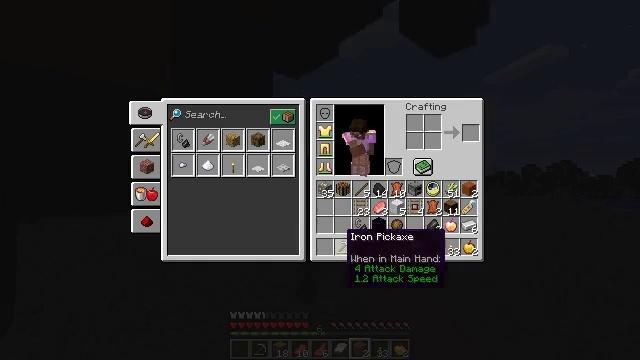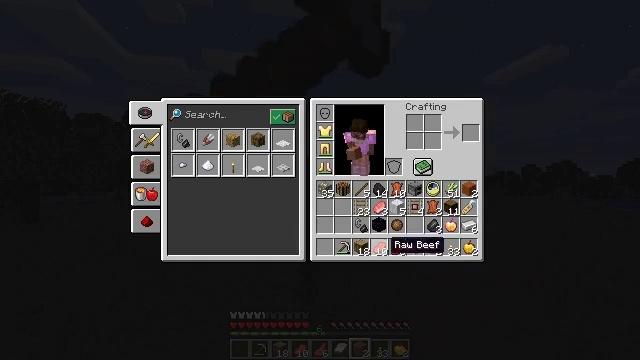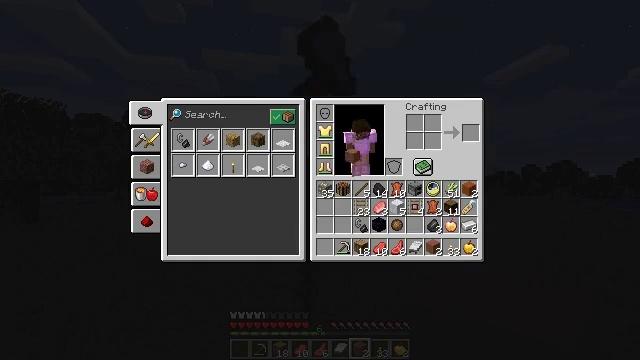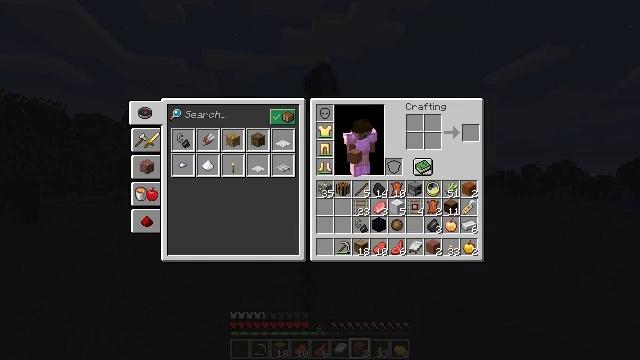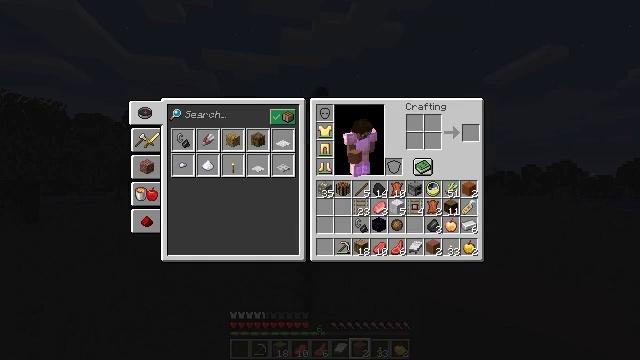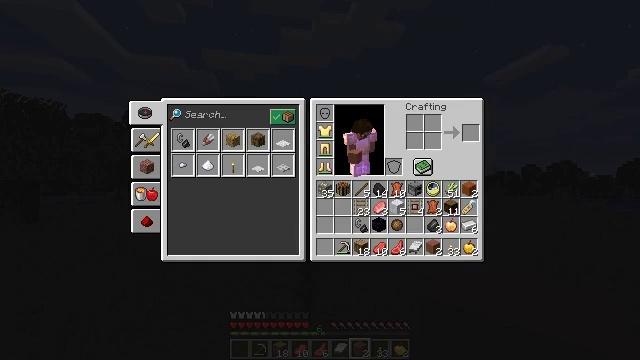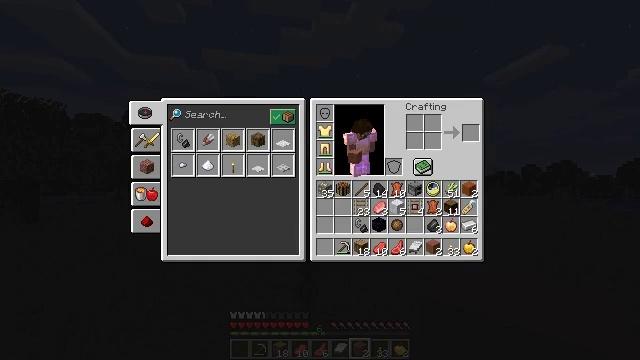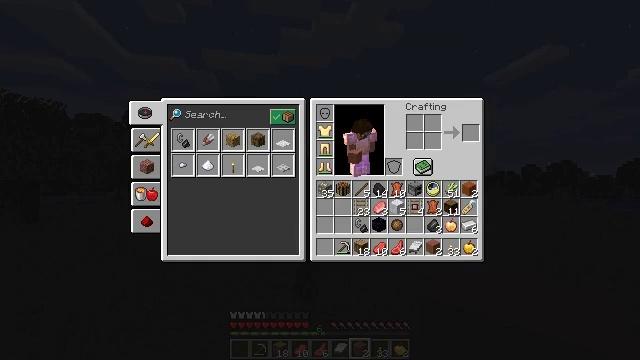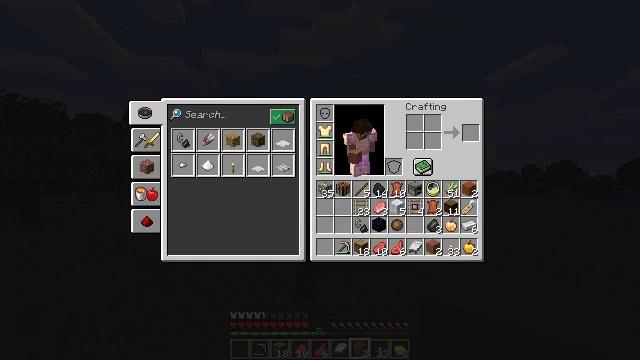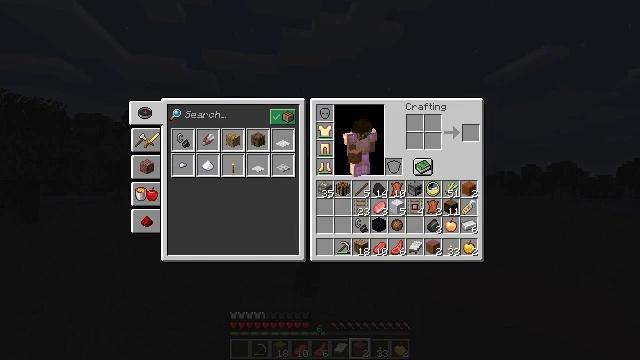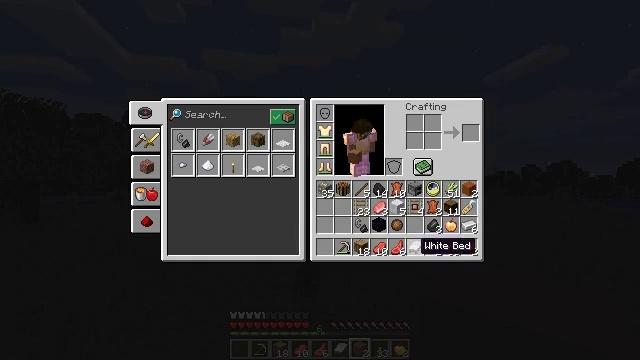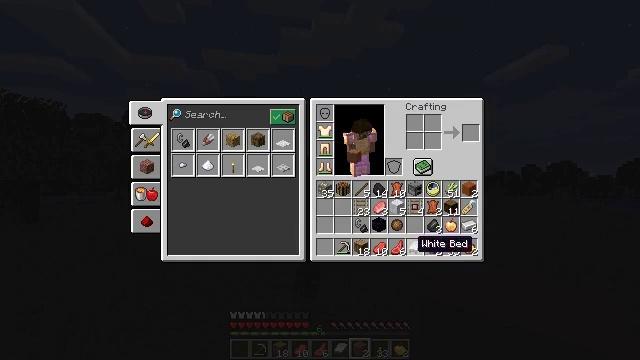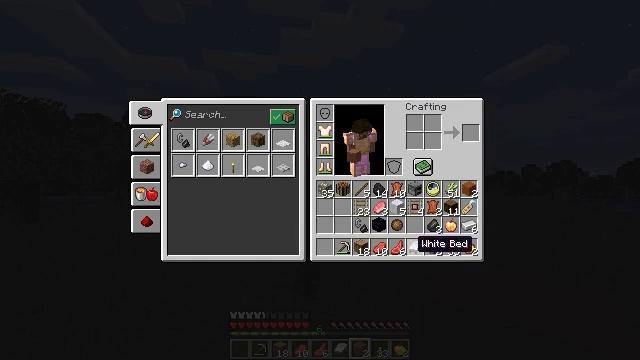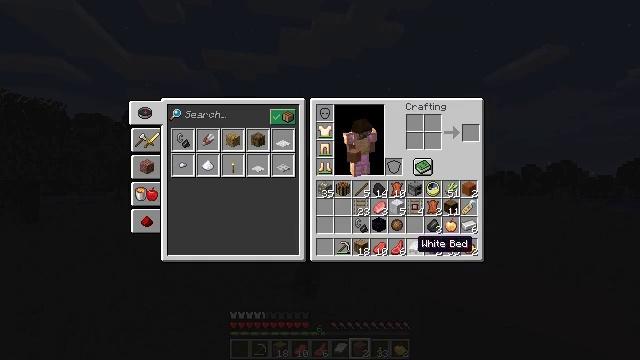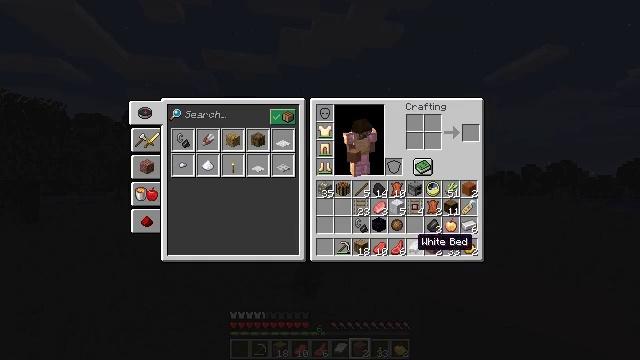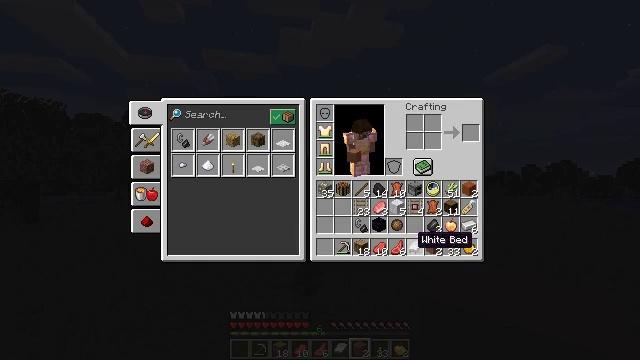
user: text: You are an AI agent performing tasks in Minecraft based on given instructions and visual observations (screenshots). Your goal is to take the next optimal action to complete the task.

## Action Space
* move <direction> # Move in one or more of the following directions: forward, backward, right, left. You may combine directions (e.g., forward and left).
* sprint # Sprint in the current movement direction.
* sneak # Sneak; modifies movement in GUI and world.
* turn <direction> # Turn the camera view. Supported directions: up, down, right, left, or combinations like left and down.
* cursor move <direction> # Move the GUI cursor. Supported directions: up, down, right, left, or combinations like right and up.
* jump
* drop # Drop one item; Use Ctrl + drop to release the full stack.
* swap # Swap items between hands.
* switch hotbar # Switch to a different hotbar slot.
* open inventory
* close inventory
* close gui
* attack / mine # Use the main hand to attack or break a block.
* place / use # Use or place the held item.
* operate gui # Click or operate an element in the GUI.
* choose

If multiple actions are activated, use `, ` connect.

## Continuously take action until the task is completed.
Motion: motion action
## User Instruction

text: Drop a fire charge.
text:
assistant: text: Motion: sprint, cursor move right and down, open gui
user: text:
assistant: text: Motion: sprint, cursor move right
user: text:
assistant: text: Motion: sprint, cursor move right
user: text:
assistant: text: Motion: sprint
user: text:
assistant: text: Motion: sprint
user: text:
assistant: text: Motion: sprint
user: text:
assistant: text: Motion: sprint
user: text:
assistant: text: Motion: sprint
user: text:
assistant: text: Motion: sprint
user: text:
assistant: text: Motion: sprint, cursor move left and up
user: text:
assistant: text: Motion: sprint
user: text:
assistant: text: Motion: sprint
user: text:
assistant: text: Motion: sprint
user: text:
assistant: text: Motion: sprint
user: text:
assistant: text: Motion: sprint
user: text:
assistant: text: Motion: sprint, cursor move left and up
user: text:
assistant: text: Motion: sprint
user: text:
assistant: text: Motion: sprint
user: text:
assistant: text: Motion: sprint
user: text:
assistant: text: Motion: sprint
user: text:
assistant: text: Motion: sprint
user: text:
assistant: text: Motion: sprint
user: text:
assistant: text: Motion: sprint
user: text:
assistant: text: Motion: sprint, drop
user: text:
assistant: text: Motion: sprint, drop
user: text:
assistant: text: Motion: sprint, drop
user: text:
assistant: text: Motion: sprint, drop
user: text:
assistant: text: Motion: sprint
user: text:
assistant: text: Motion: sprint